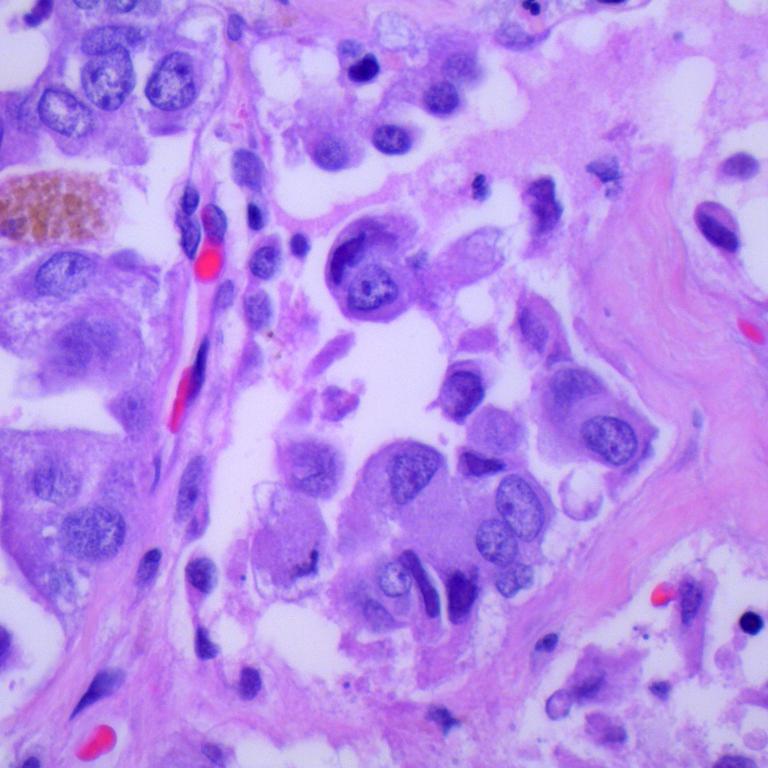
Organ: lung
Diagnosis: adenocarcinomas